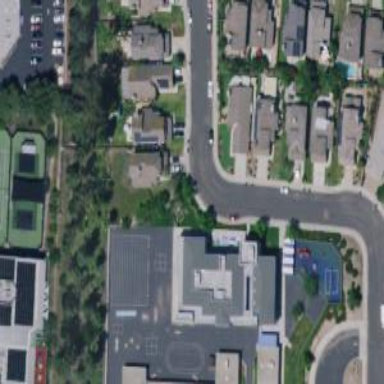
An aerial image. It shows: Schoolyard designated as leisure land.